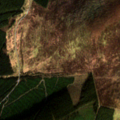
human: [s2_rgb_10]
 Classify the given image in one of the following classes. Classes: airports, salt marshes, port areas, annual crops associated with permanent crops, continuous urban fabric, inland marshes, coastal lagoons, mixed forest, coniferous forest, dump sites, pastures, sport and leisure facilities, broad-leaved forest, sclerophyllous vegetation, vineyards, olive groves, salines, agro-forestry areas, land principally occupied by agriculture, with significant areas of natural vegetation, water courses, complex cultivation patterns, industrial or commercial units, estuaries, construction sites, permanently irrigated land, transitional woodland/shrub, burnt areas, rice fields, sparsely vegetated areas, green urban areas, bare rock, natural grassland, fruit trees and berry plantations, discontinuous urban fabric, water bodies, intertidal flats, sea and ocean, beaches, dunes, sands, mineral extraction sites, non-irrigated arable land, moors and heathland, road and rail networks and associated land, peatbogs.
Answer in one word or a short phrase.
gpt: coniferous forest, moors and heathland, transitional woodland/shrub, peatbogs